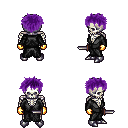
a pixel art fantasy rpg character, male body template, skeleton, gray robe, gold greaves, purple bedhead hairstyle, gold gloves, metal boots, dagger, four views (front, back, left, right), 2x2 character sprite sheet, small pixel art, hard edges, no anti-aliasing